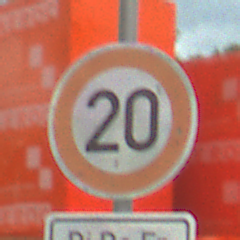
Verkehrszeichen: Geschwindigkeit20
Zusatzzeichen unten: ZeitangabenMitBeschraenkungAufWochentage3
Umgebung: Outdoor, Suburban
Tageszeit: MorningAfternoon
Wetter: PartlyCloudy
Licht: Natural
Jahreszeit: NotSpecified
Kontrast: LowContrast